Question: I have seen lots of code to hide the whole tabbar. I am using tab bar controller in storyboard.

If I had third and fourth buttons how could I hide just the second but still have 1, 3 and 4 buttons shown?
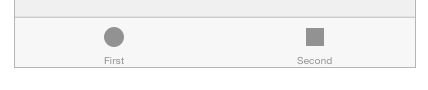
Answer: Ok to hide the button the following can be done. I used this code in a table view to add the editing function and change the title of the button based on the the click. But I modified it for this post just to show that when I clicked on the button again it would make it disappear.
'''
var condition: Bool = true
@IBAction func buttonEdit(sender: UIBarButtonItem) {
if(condition == true) {
tableView.editing = true
sender.title = "Done"
condition = false
} else {
tableView.editing = false
sender.title = "" // This clears the title
sender.enabled = false // This disables the button
sender.image = UIImage() // This would clear the image
condition = true
}
}
'''